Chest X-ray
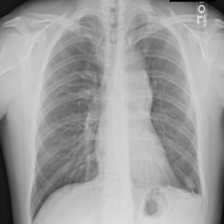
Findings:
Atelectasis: negative
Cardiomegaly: negative
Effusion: negative
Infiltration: negative
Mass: negative
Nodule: negative
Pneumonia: negative
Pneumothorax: negative
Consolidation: negative
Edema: negative
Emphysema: negative
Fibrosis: negative
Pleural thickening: negative
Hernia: negative